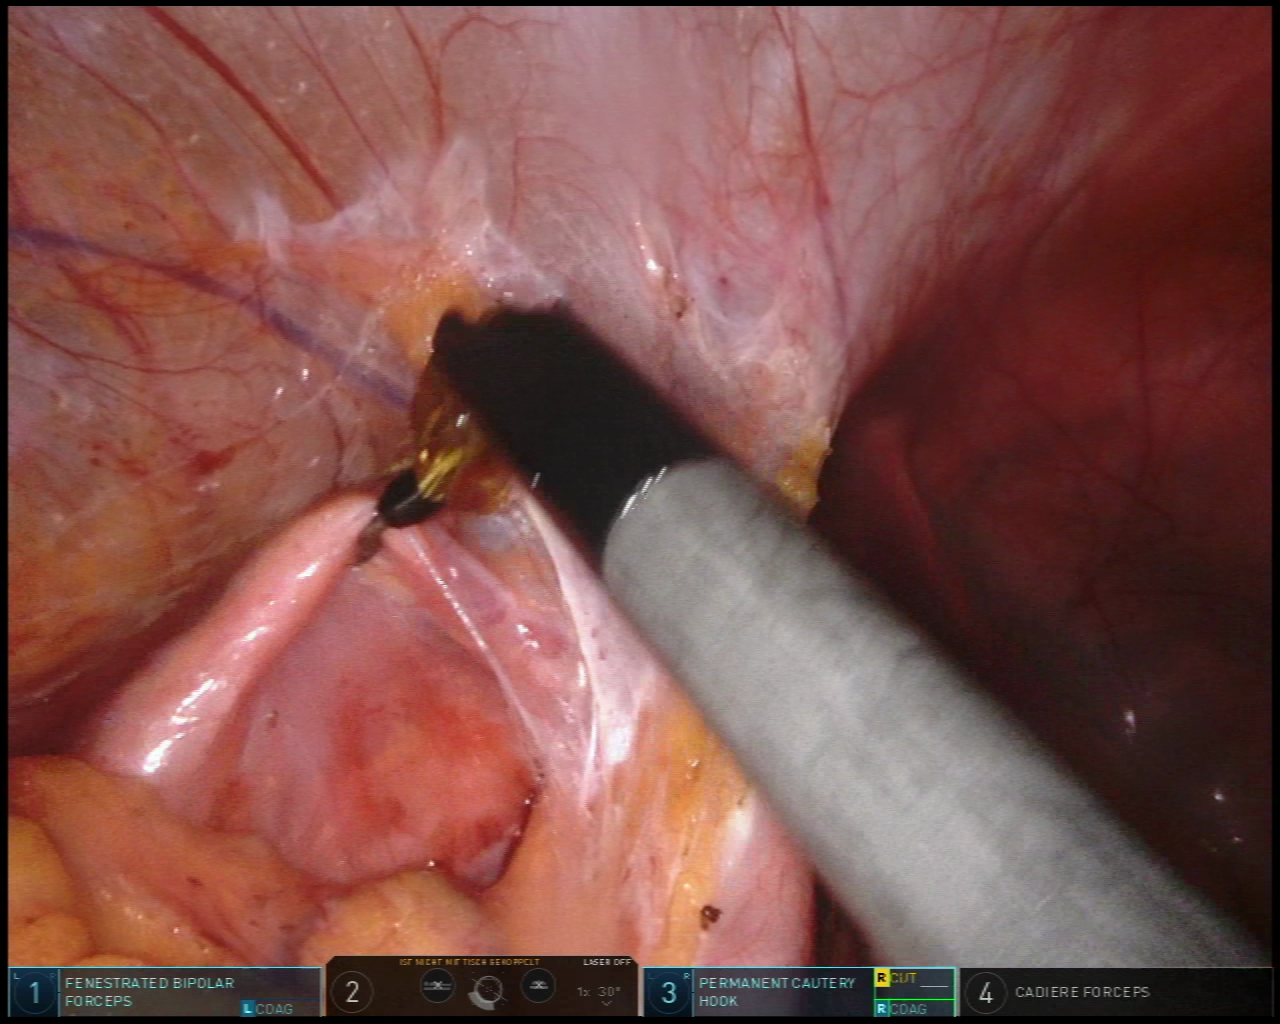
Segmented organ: abdominal_wall
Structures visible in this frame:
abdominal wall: yes
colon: yes
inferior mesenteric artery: no
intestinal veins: no
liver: no
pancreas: no
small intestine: no
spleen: no
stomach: no
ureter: no
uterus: no
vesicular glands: no